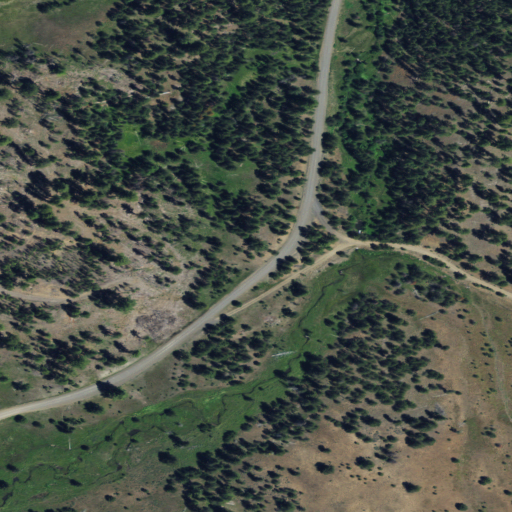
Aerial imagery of valley in Oregon named Horse Gulch containing evergreen forest, shrub, herbaceous wetlands, grassland, and woody wetlands